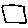
Label: square